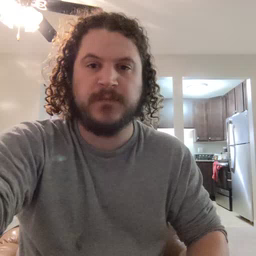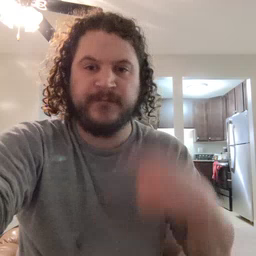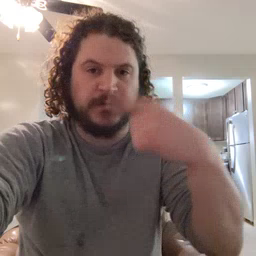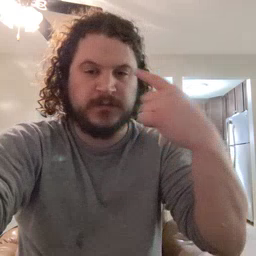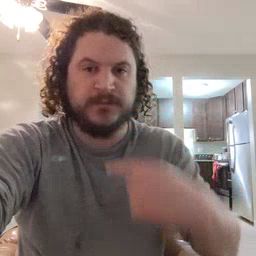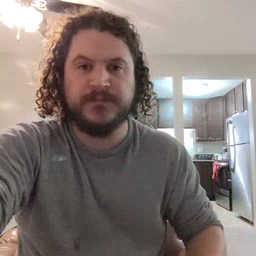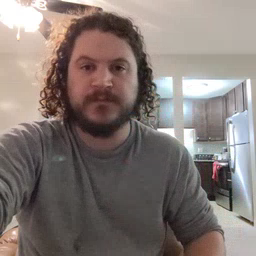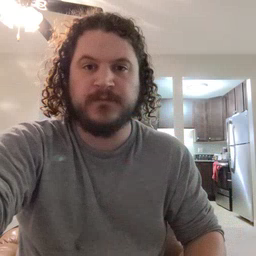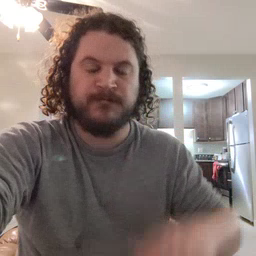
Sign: face